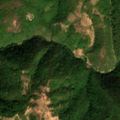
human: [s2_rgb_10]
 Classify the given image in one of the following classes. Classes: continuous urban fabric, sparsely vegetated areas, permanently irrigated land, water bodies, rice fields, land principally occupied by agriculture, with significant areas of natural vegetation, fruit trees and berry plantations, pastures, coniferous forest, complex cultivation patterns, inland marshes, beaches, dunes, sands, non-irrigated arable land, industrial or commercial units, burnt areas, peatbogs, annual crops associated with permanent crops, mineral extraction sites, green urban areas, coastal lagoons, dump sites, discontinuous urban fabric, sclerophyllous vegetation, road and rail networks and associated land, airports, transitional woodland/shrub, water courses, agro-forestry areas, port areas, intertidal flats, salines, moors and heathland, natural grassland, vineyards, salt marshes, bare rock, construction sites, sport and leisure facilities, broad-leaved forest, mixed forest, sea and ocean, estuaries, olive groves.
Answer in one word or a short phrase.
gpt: land principally occupied by agriculture, with significant areas of natural vegetation, broad-leaved forest, transitional woodland/shrub